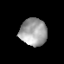
Tissue: lung
Cell type: Myeloid cells
Senescence score: 0.1944
Nuclear area (px): 720
Mean DAPI intensity: 162.769